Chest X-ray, PA view. Patient: 60 years old, sex M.
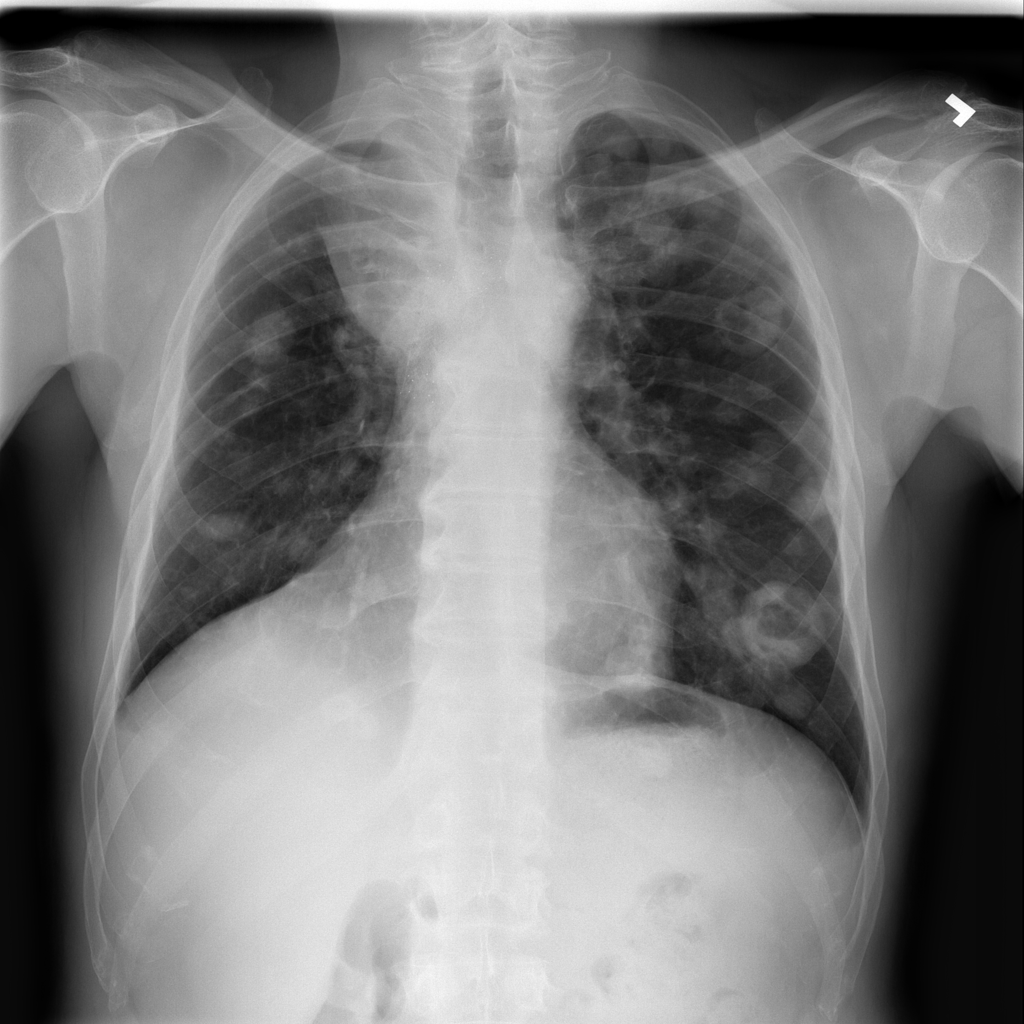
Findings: Atelectasis, Mass